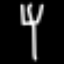
Label: fork